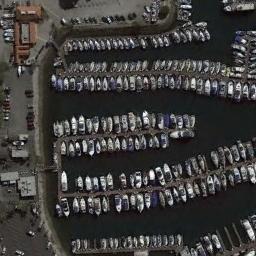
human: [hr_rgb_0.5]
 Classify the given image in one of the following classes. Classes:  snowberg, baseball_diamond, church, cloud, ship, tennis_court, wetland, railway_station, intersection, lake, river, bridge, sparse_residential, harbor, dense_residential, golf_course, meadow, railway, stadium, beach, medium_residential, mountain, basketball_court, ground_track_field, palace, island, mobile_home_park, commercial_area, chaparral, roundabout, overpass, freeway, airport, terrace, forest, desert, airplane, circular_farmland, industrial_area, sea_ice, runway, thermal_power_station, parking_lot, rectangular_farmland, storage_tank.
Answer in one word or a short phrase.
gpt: harbor